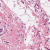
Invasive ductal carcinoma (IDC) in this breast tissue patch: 0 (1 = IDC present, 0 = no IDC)